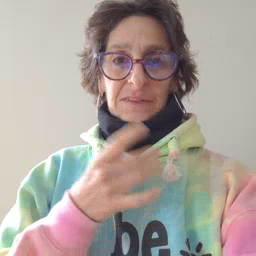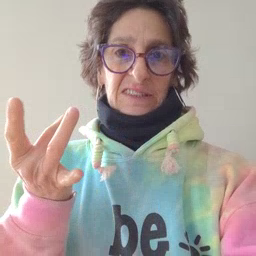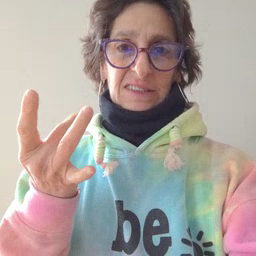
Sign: sticky